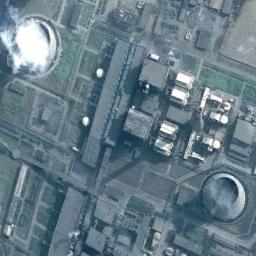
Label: thermal_power_station